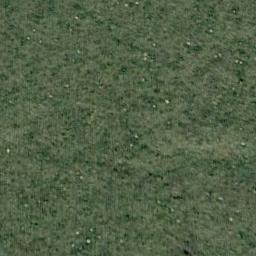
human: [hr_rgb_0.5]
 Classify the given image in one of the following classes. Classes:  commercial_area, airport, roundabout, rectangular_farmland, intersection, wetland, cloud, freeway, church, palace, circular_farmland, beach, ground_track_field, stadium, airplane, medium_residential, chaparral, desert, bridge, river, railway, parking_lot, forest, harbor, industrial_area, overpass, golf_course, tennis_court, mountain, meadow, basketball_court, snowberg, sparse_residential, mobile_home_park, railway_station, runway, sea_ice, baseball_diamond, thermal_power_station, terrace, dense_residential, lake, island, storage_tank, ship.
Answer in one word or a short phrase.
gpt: meadow